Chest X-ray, AP view. Patient: 61 years old, sex M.
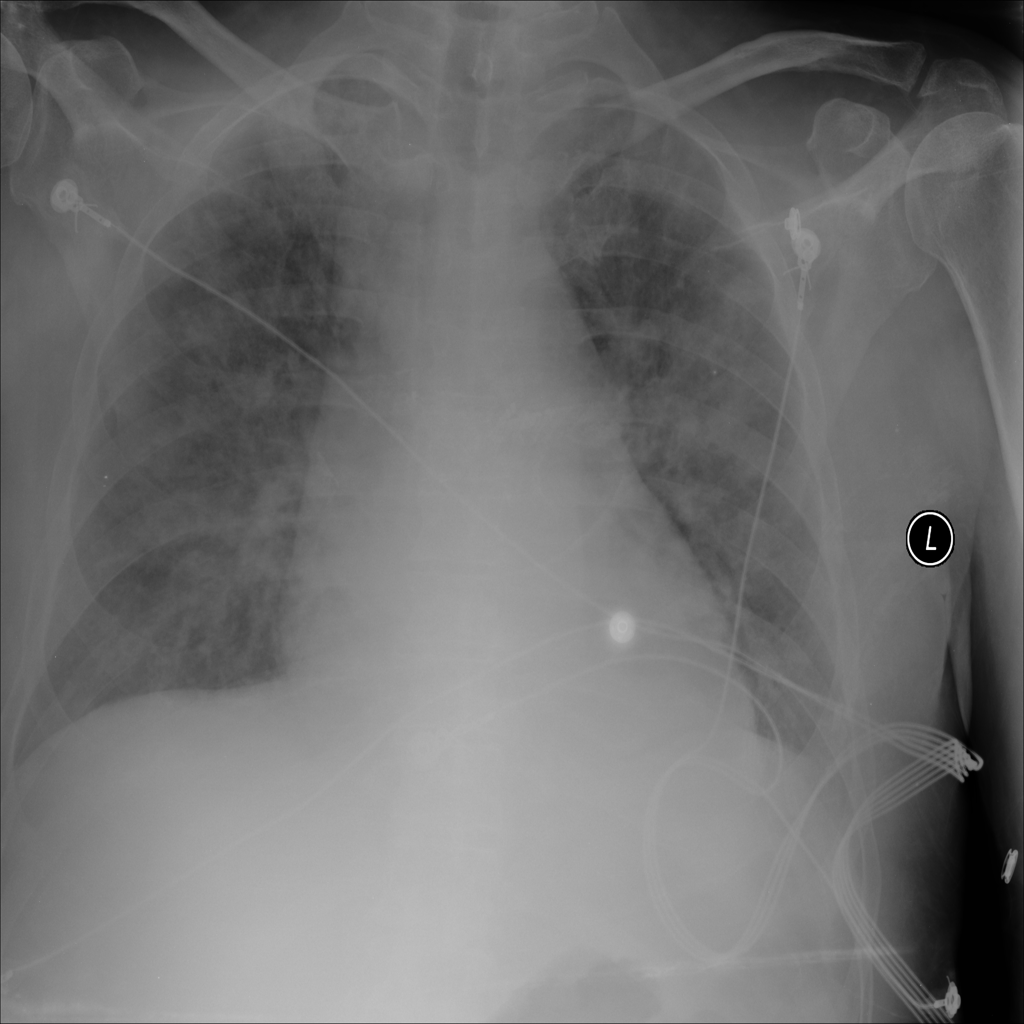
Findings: Effusion